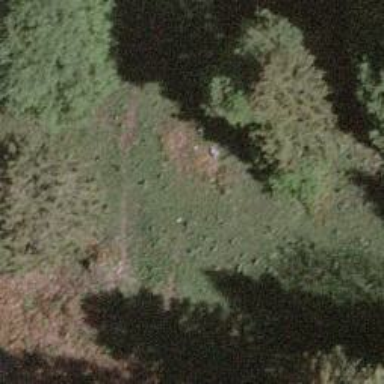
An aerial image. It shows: Single tag "natural: tree."